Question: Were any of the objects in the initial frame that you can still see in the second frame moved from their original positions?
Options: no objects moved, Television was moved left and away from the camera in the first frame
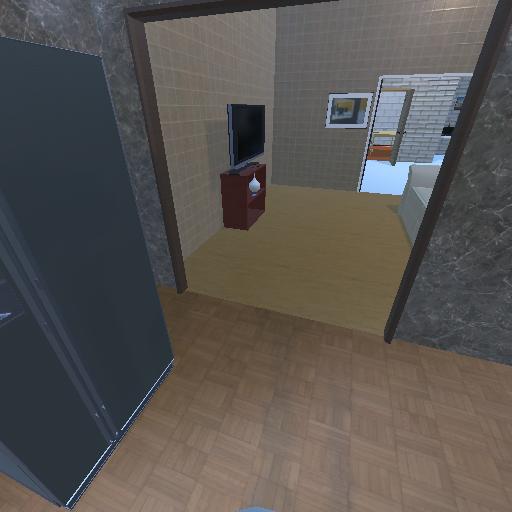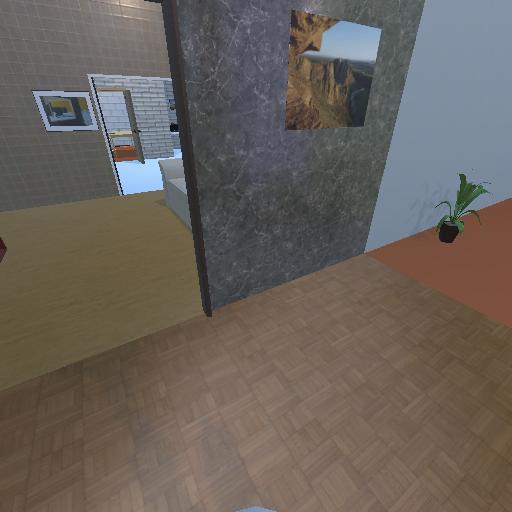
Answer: no objects moved